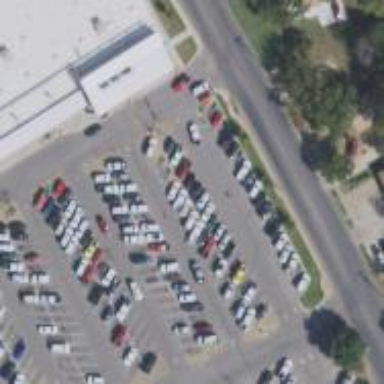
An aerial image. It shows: Parking space.